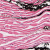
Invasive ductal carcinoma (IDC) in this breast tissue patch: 0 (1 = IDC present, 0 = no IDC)